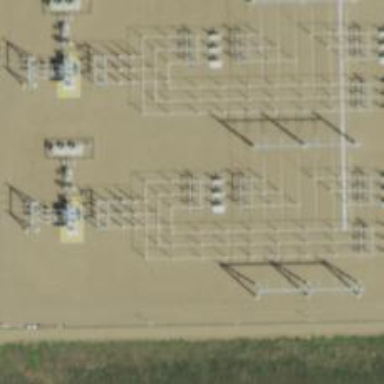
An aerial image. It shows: Switch used for power control.